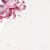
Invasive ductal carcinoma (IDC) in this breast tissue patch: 0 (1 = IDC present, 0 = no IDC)